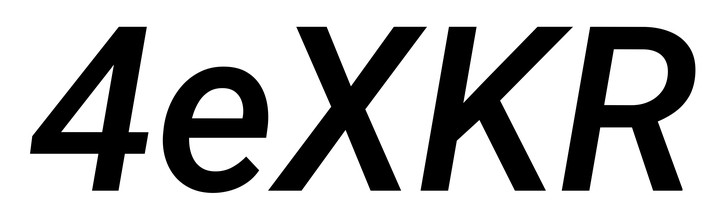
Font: Roboto-Italic_Medium_Italic